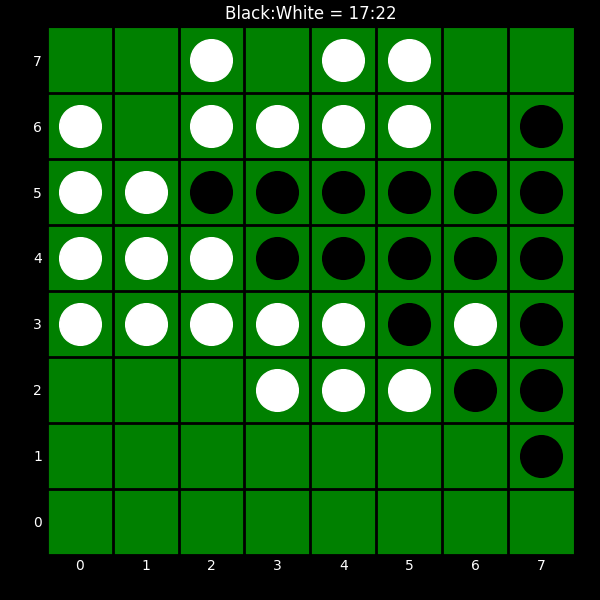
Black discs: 17
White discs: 22